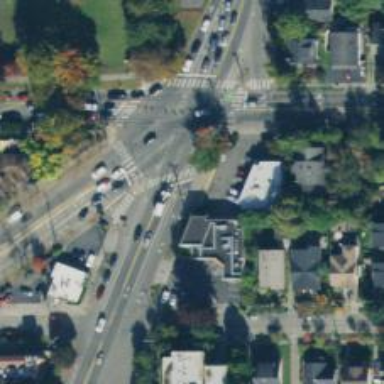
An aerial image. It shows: Footway that serves as traffic island.